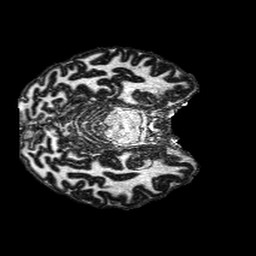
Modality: MP2RAGE
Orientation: axial